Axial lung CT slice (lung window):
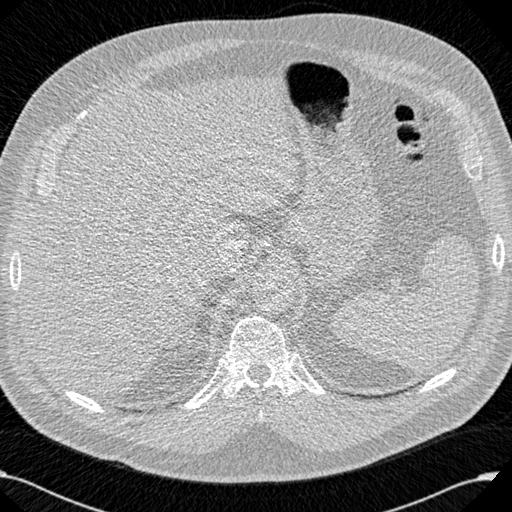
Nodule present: no